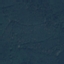
Label: Forest